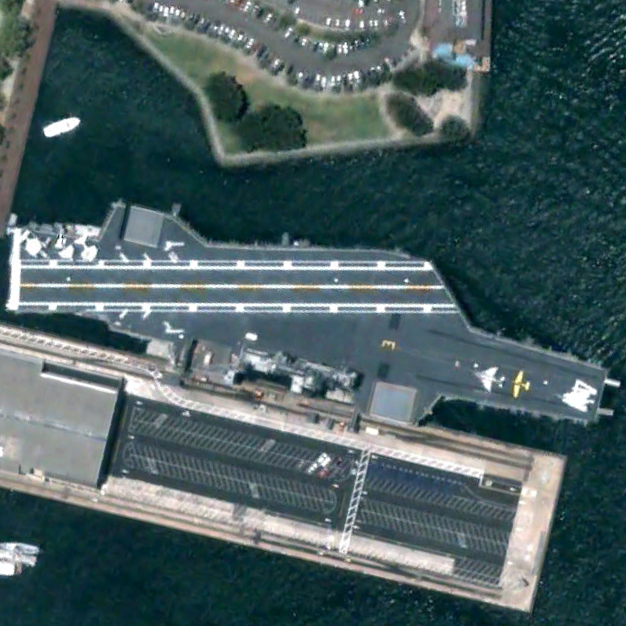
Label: aircraft_carrier